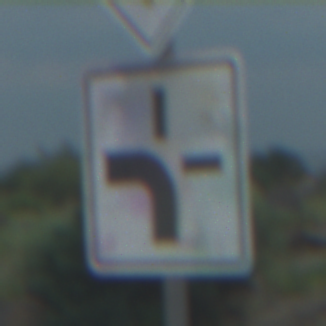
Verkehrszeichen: VerlaufVorfahrtsstrasse1
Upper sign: Vorfahrtsstrasse
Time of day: MorningAfternoon
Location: Outdoor (Nature)
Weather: PartlyCloudy
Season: NotSpecified
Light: Natural